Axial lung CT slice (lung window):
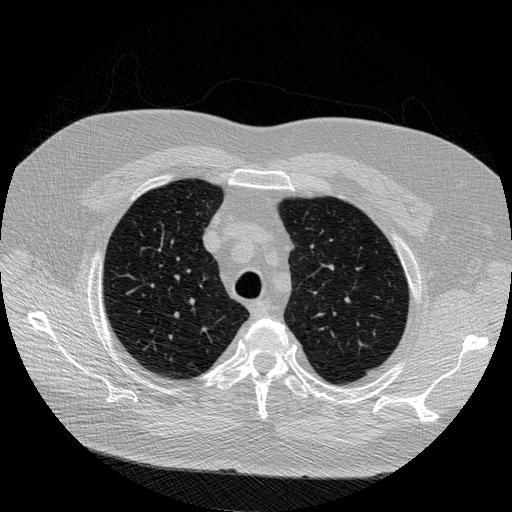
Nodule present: no